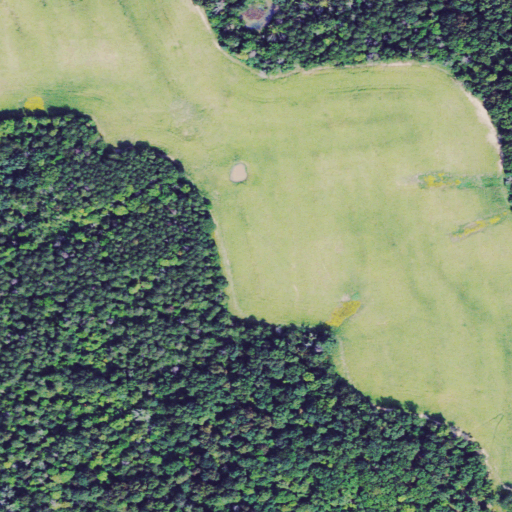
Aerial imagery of ridge(s) in Ohio named Long Ridge containing cultivated crops, deciduous forest, evergreen forest, and grassland